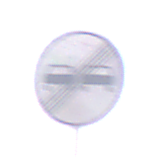
Verkehrszeichen: EndeUeberholverbot
Umgebung: Outdoor, Nature
Tageszeit: Midday
Wetter: Clear
Licht: Natural
Jahreszeit: NotSpecified
Kontrast: HighContrast